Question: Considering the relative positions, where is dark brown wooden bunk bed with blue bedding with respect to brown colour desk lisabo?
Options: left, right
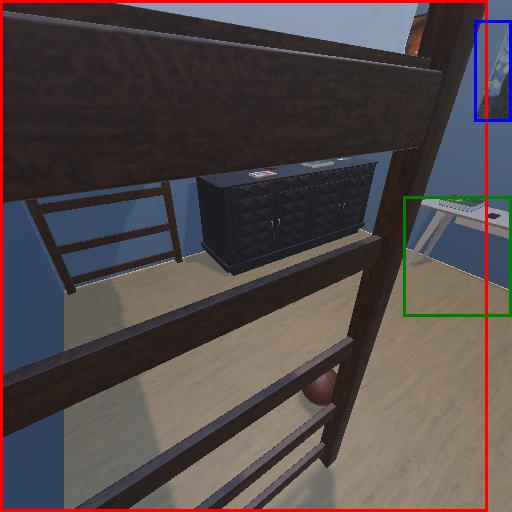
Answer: left